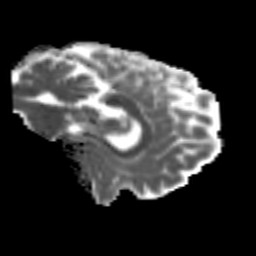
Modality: MD
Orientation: sagittal
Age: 24
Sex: male
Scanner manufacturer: siemens
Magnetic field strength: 3 T
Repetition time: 3.5 s
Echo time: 0.113 s